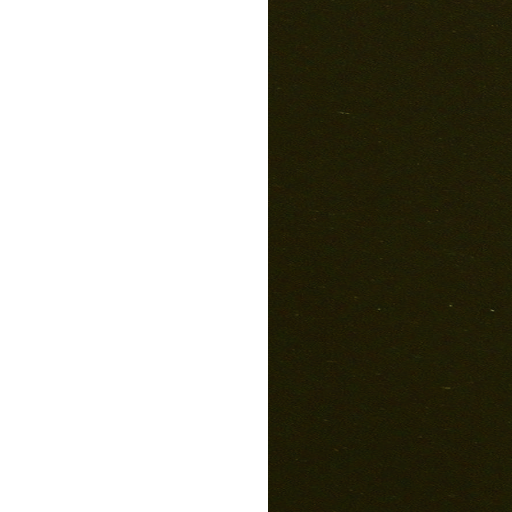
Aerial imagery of island in Alaska named Bibora Island containing only unknown